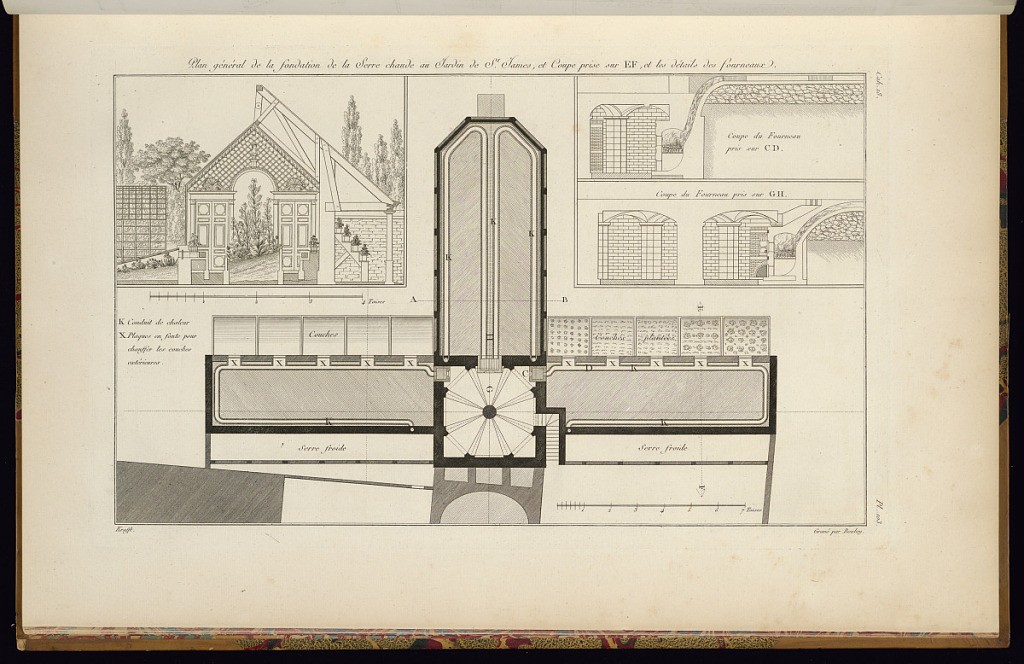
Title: Plan general de la foundation de la Serre chaude au Jardin de St. James, et Coupe prise sur EF, et les détails des fourneaux
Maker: Jean-Charles Krafft, French, 1764 - 1833
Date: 1812
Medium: Etching and engraving on paper
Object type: Print
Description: An architectural print with a floor plan and sectional views of a glasshouse and its furnace. The plate is titled, signed, and numbered.